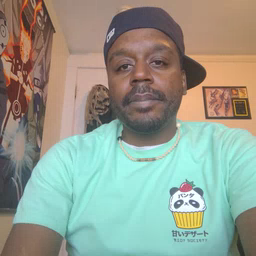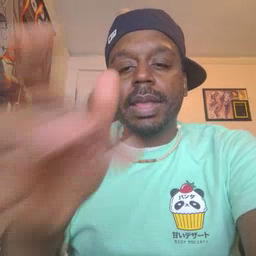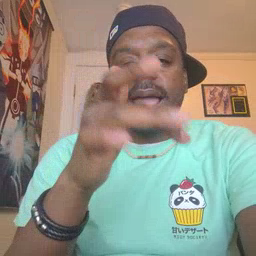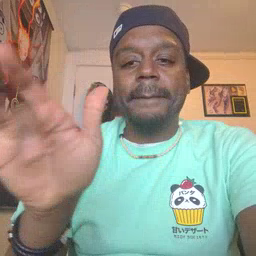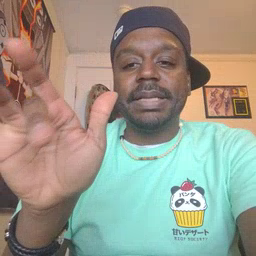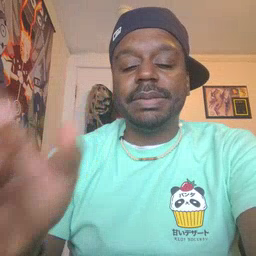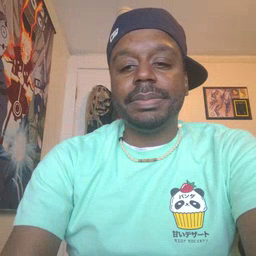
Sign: empty